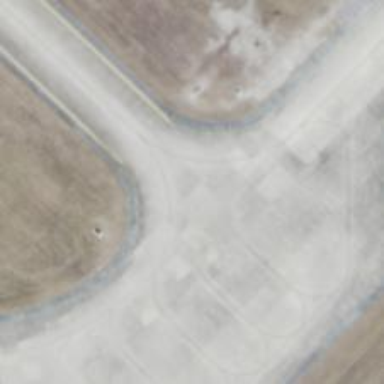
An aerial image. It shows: Asphalt taxiway at the airport.